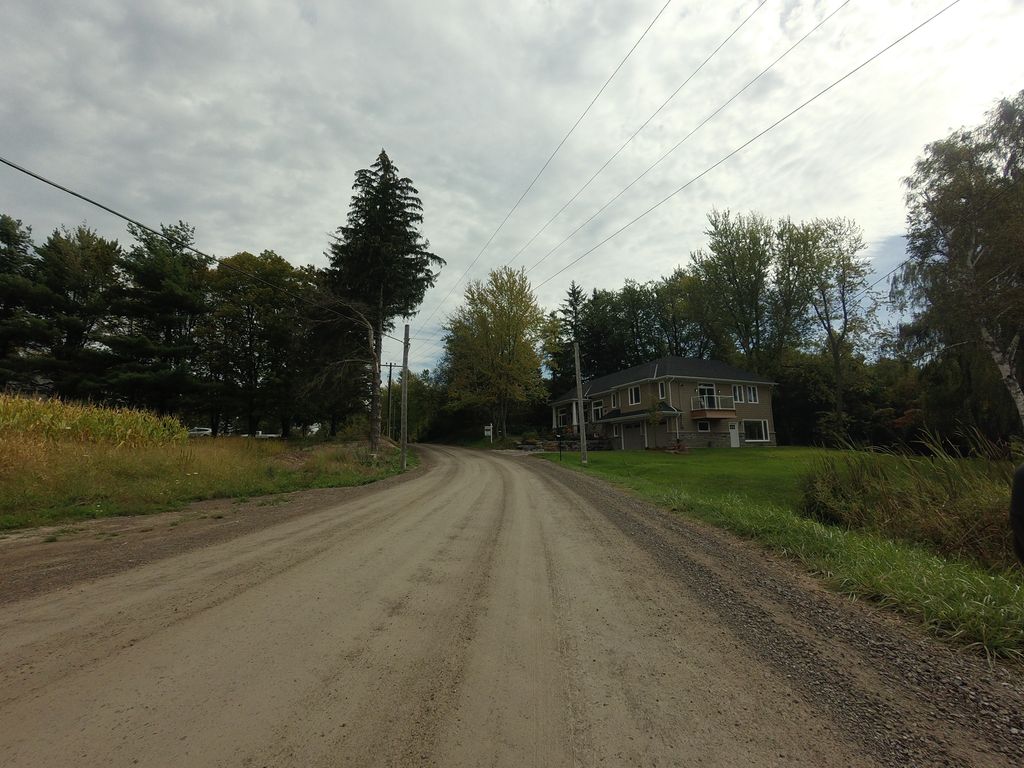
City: hamilton